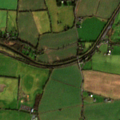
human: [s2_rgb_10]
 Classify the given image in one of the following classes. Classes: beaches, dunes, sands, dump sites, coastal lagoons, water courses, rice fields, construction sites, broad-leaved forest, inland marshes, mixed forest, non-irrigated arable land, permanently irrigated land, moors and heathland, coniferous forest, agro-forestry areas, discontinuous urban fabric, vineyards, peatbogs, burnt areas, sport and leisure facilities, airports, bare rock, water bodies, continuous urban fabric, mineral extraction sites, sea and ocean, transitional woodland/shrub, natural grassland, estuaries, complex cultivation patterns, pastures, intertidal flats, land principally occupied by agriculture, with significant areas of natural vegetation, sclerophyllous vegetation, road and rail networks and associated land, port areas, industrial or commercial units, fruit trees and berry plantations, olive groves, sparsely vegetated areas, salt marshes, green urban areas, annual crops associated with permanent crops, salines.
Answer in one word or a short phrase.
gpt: sport and leisure facilities, non-irrigated arable land, pastures